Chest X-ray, PA view. Patient: 26 years old, sex M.
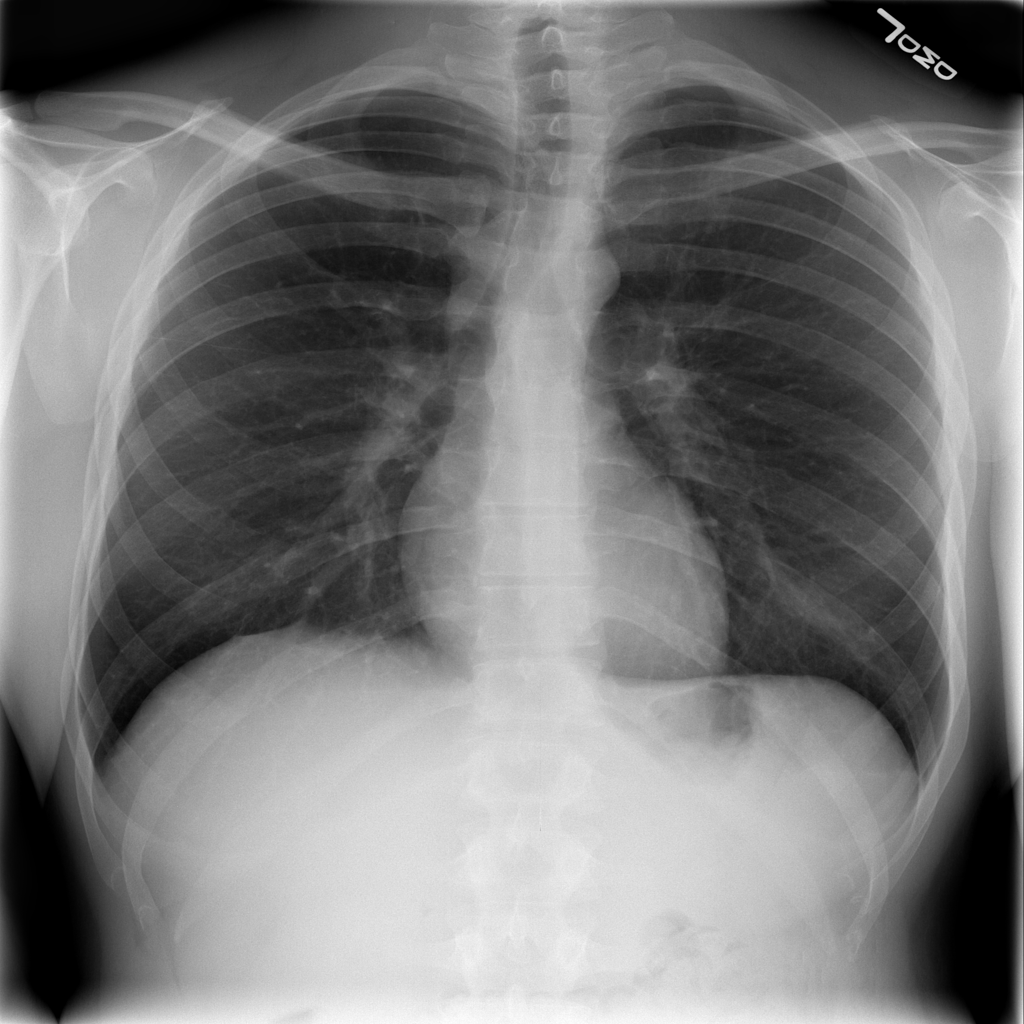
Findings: No Finding